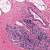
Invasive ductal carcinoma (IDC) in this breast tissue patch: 0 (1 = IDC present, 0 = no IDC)